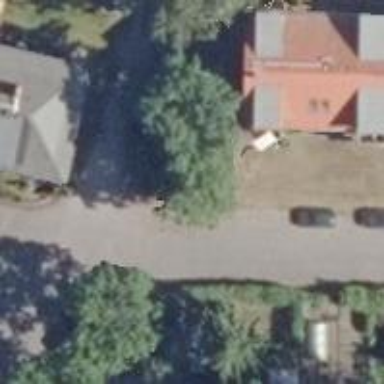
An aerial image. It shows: Residential road.